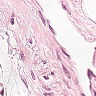
Metastatic tissue present: no